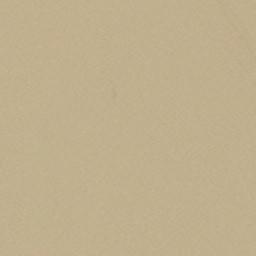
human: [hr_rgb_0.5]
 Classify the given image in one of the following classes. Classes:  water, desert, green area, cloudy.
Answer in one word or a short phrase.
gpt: desert